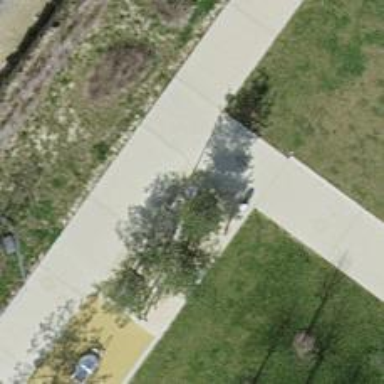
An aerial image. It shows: Drinking water amenity located next to tree.